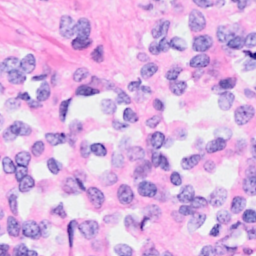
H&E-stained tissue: Breast